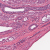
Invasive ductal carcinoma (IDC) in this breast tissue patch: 1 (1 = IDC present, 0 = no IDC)